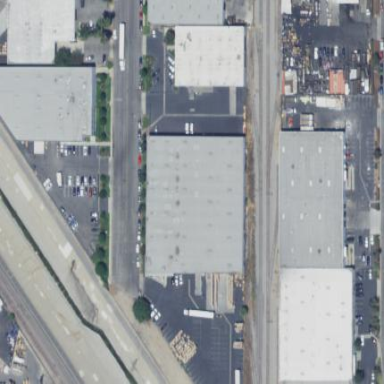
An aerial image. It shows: Warehouse.